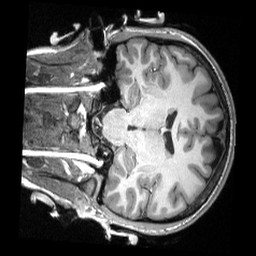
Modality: T1w
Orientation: coronal
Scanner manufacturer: siemens
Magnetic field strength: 3 T
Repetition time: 2.3 s
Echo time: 0.00308 s